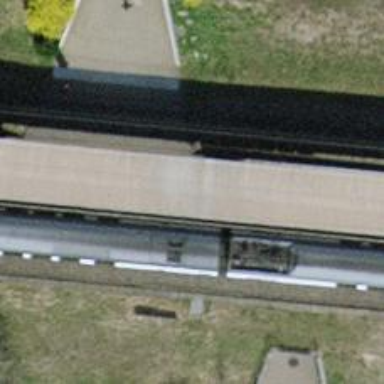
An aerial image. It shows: Railway station.